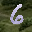
Label: 6